Question: For aesthetic reasons, I'd like to replace '->' in my program with actual arrow characters ('-'). It works perfectly everywhere, except in 'ListView' items, where the arrow is replaced by an empty square.
Any ideas why?
## Code (VB.Net, targeting framework 2.0):
'''
Public Class Form1
Private Sub Form1_Load(sender As System.Object, e As System.EventArgs) Handles MyBase.Load
Dim ListView1 As New System.Windows.Forms.ListView()
Dim ColumnHeader1 As New System.Windows.Forms.ColumnHeader()
Dim ColumnHeader2 As New System.Windows.Forms.ColumnHeader()
Dim ListViewItem1 As System.Windows.Forms.ListViewItem = New System.Windows.Forms.ListViewItem(New String() {"Arrow", "A - B"})
ListView1.Columns.AddRange(New System.Windows.Forms.ColumnHeader() {ColumnHeader1, ColumnHeader2})
ListView1.Items.AddRange(New System.Windows.Forms.ListViewItem() {ListViewItem1})
ListView1.Location = New System.Drawing.Point(12, 12)
ListView1.Size = New System.Drawing.Size(205, 150)
ListView1.View = System.Windows.Forms.View.Details
Me.Controls.Add(ListView1)
End Sub
End Class
'''
## Output:

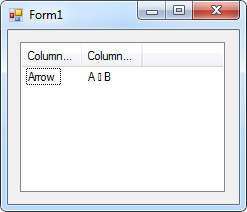
Answer:
No repro, obviously. Working with utf-8 in the context of ListView otherwise makes no sense. .NET strings are stored internally in utf-16.
After question update: a rectangle appears when the font doesn't have the glyph to display the codepoint. Troubleshoot with the charmap.exe applet. And do make sure that you are actually reading the file correctly. Use the debugger to inspect the string. Use the string's ToCharArray() method to look at the individual character codes.